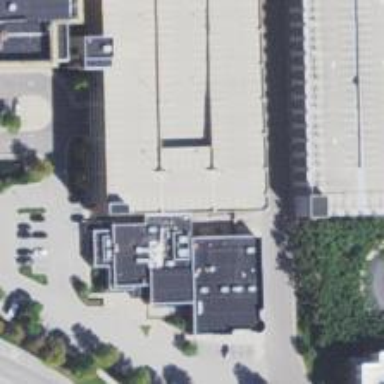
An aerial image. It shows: Multi-storey parking building.